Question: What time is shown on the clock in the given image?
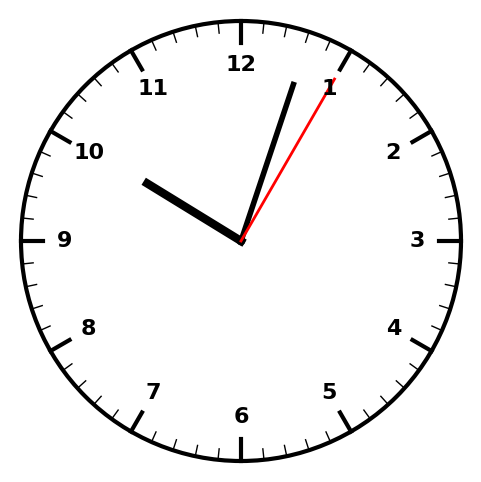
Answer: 10:03:05